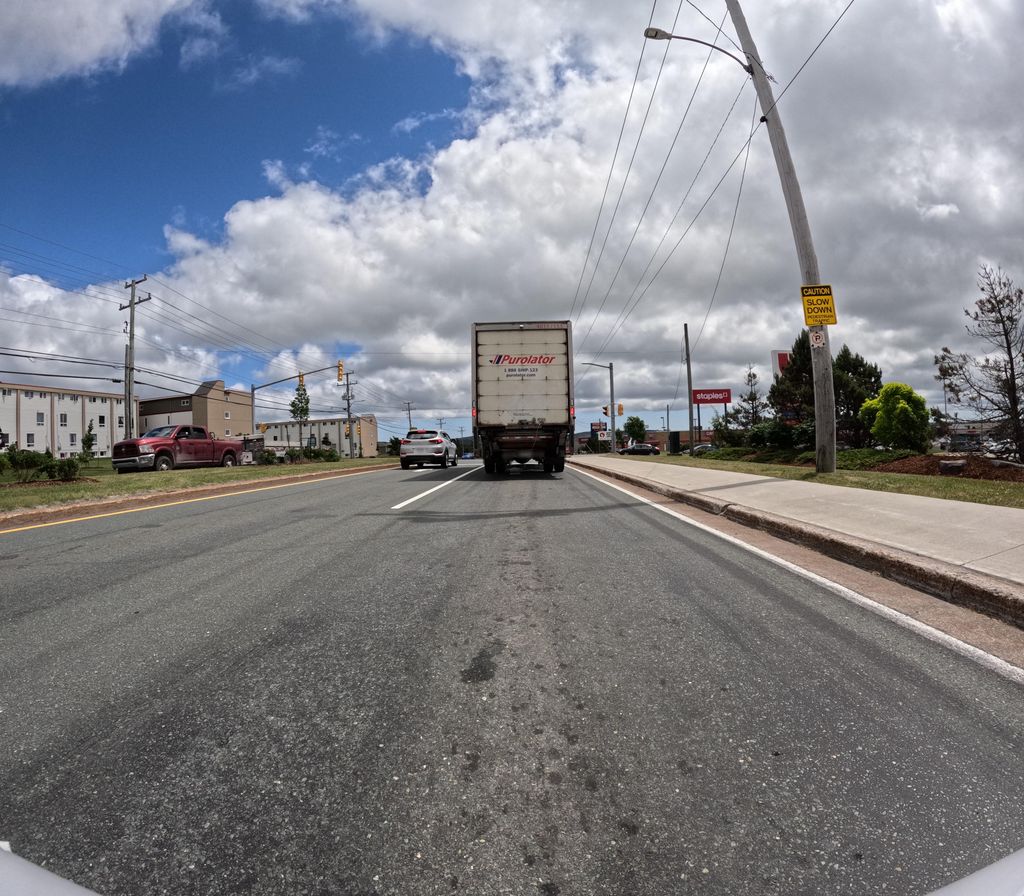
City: st_johns